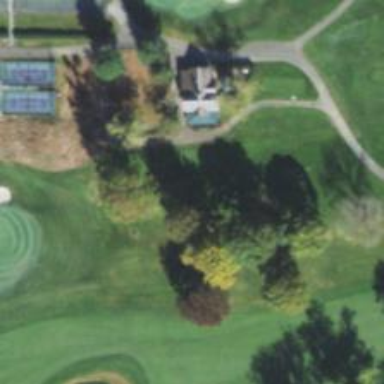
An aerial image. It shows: Golf tee.